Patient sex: M
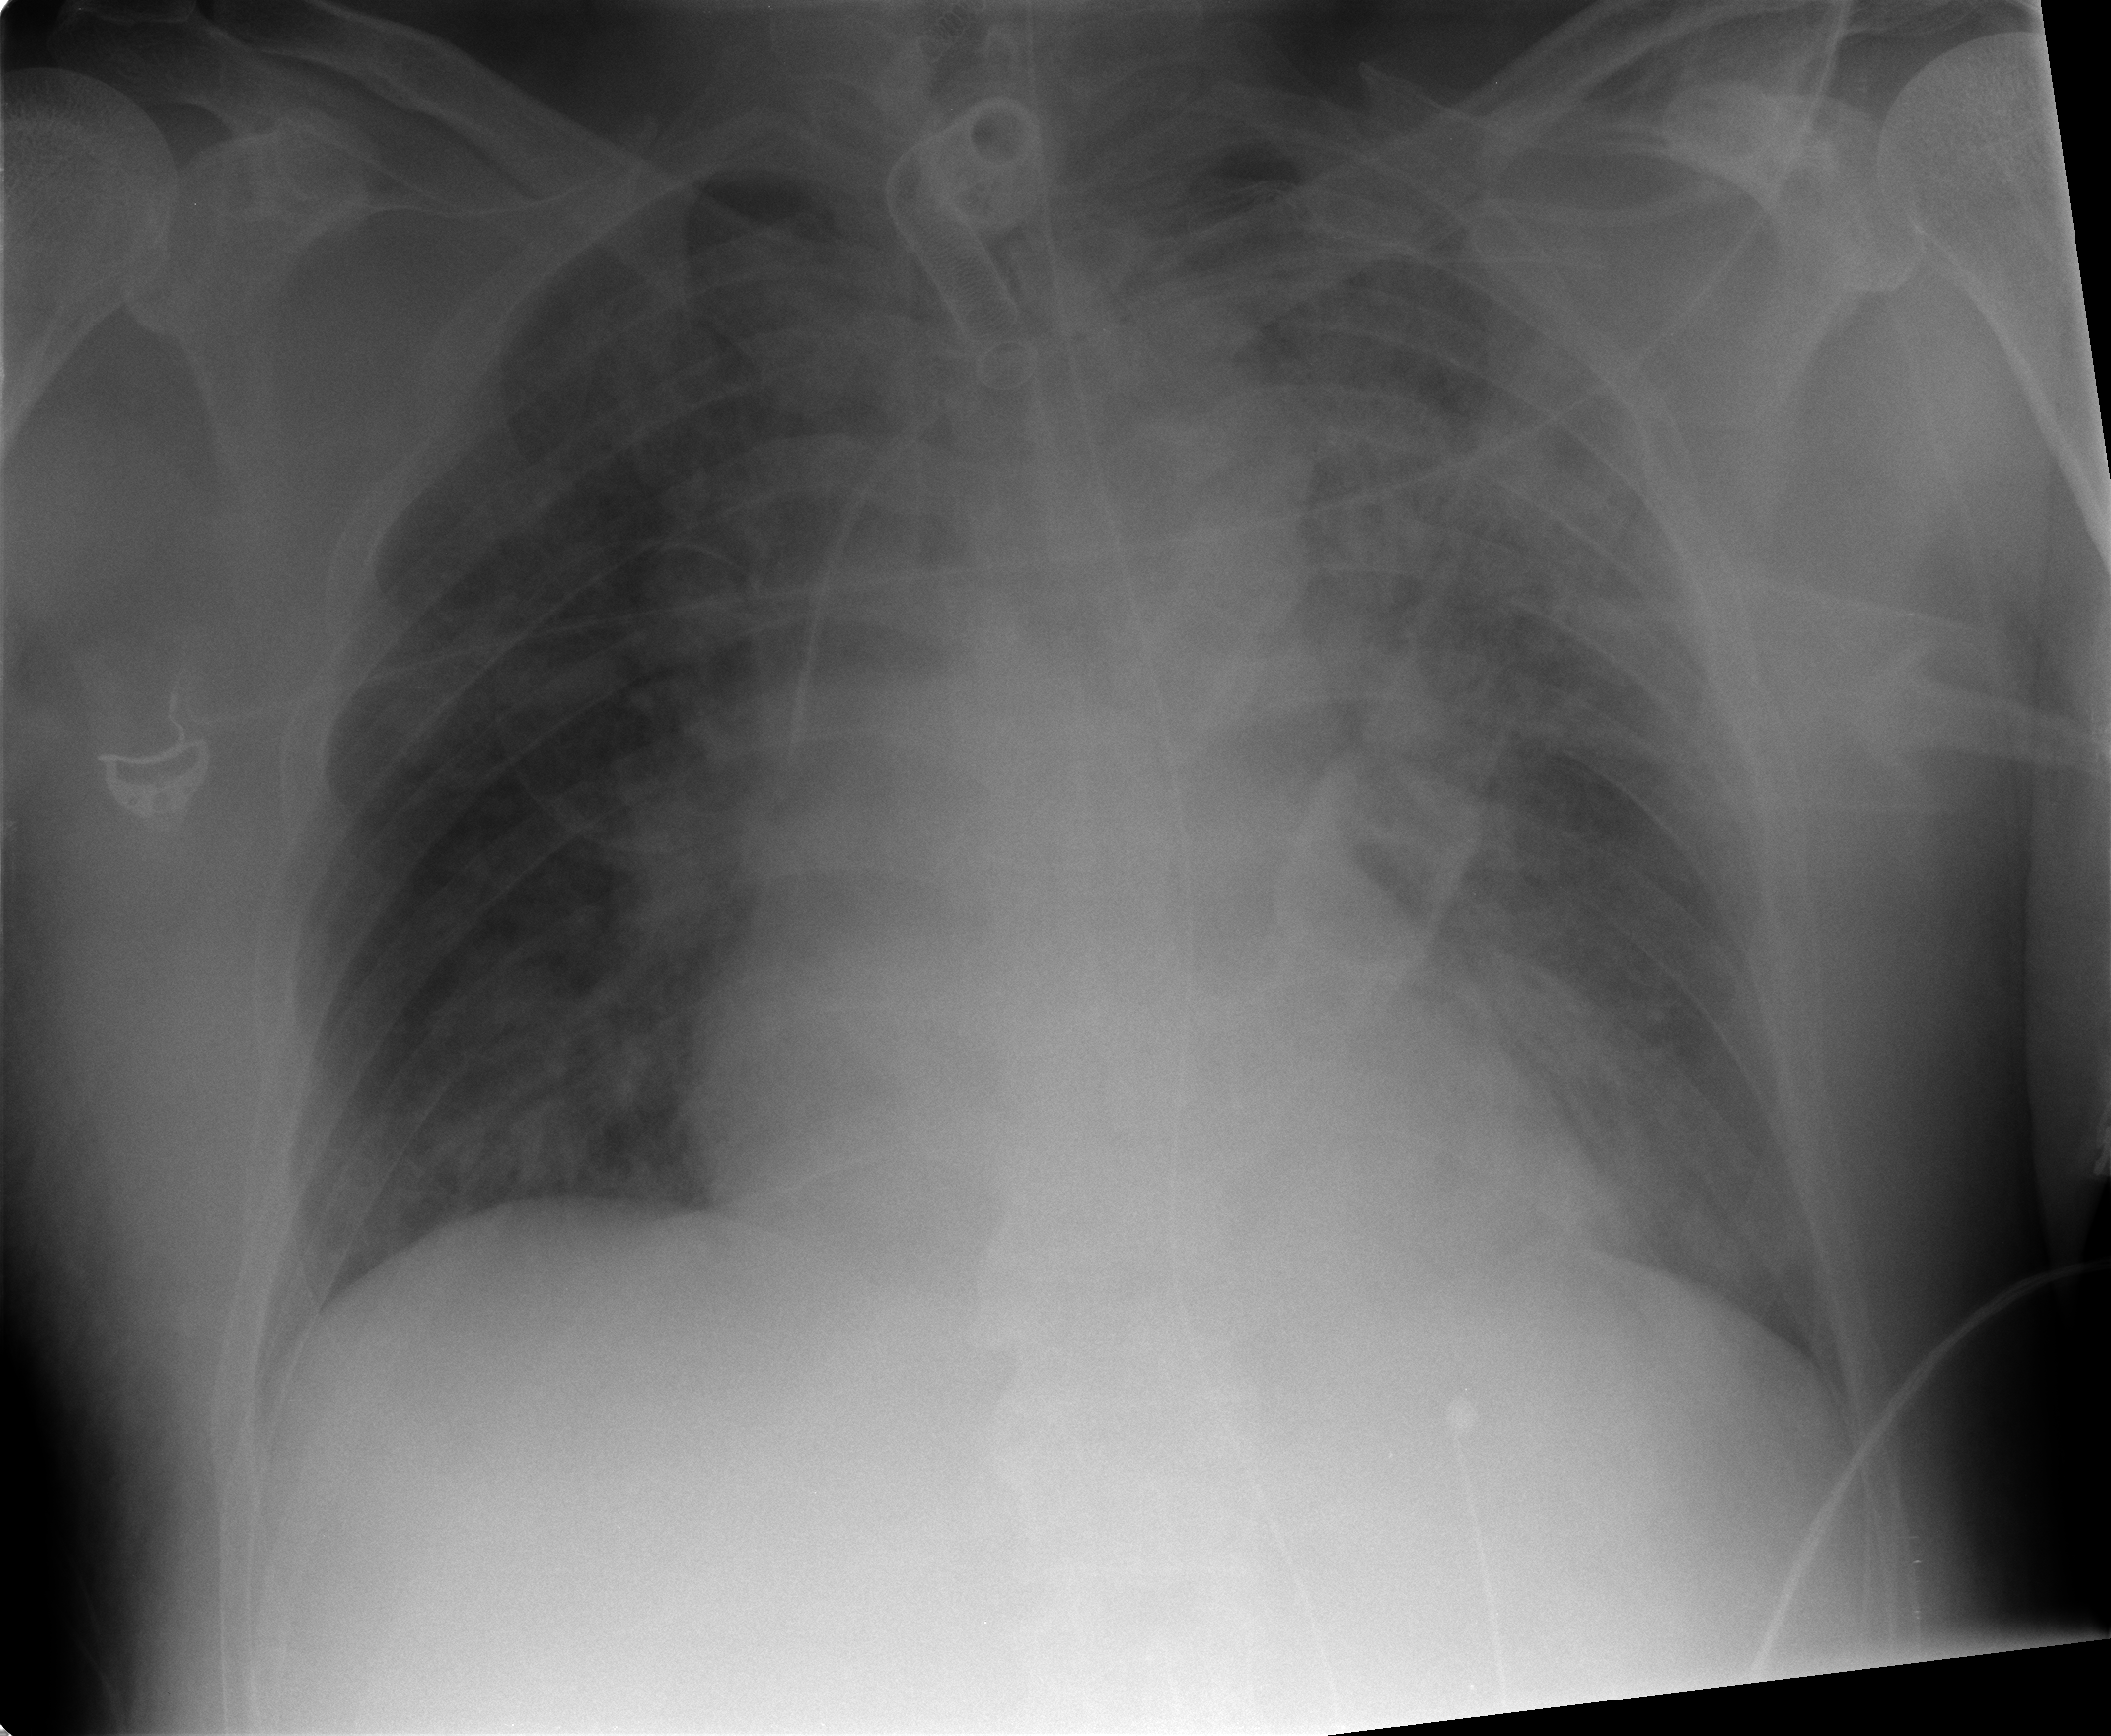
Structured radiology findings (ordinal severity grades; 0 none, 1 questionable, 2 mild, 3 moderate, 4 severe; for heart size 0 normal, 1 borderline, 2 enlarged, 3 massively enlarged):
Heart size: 0
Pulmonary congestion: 2
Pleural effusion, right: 0
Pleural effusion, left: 0
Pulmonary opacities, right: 3
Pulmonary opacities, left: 4
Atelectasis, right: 2
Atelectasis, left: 2